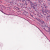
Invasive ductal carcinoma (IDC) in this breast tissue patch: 1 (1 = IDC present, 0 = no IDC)